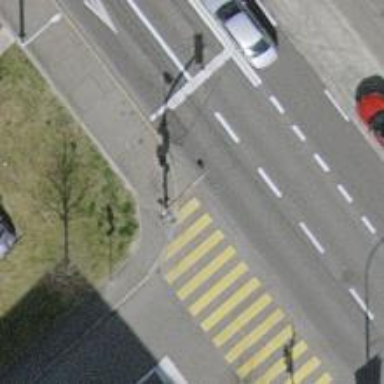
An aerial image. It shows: Kerb barrier.